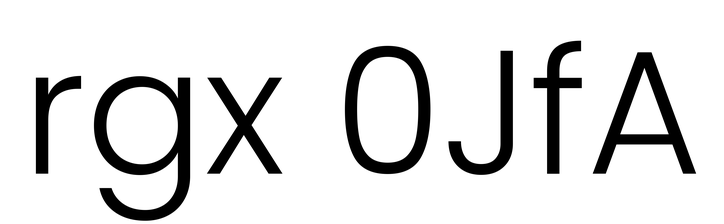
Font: Poppins-Light